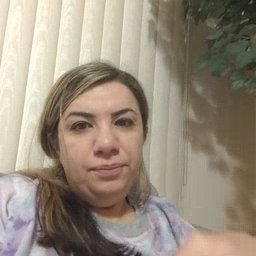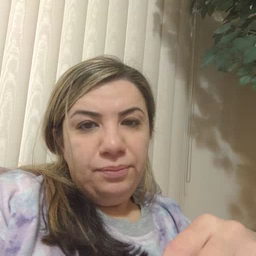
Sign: refrigerator